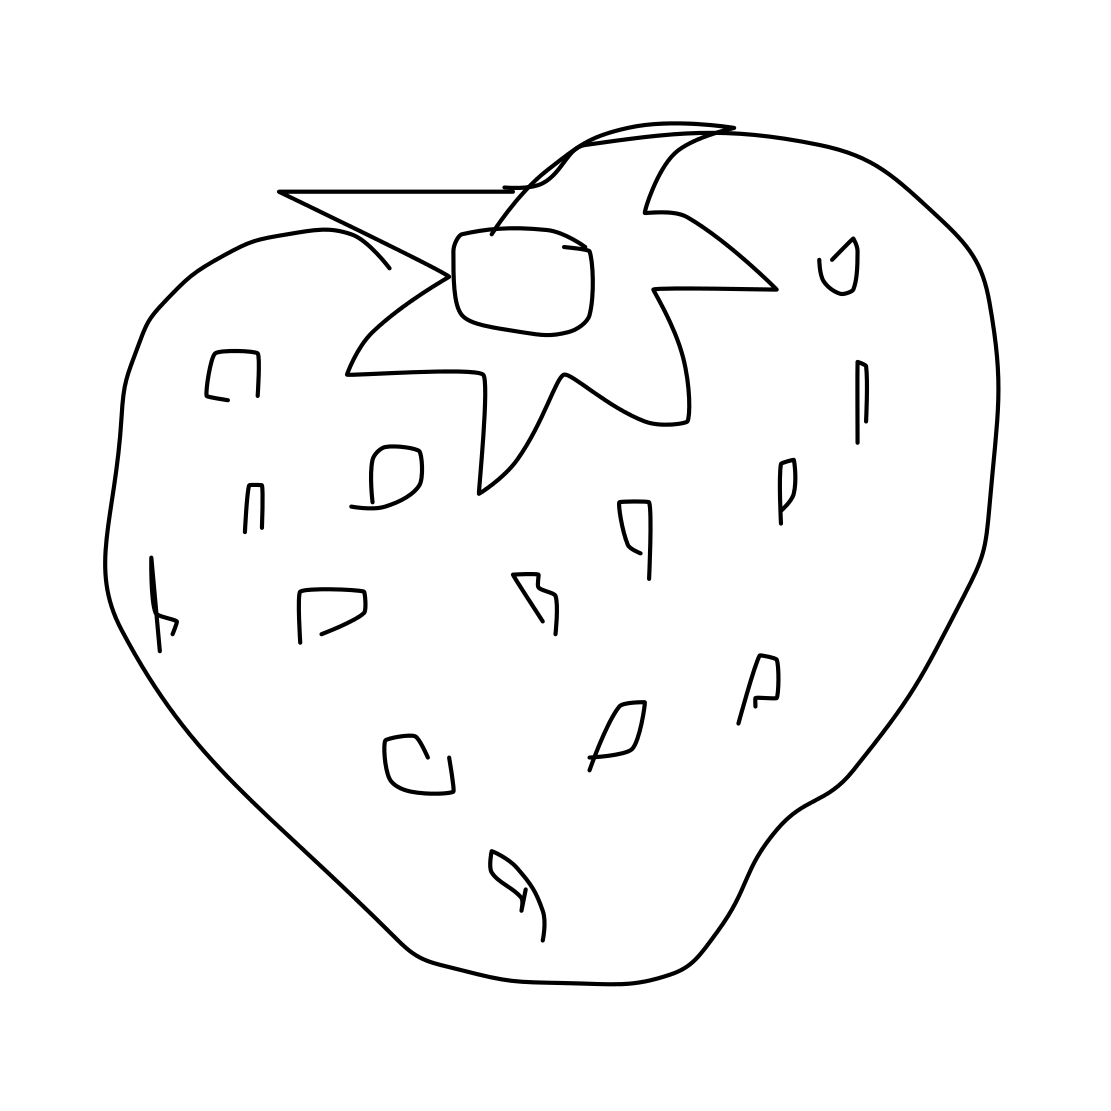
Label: strawberry